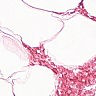
Metastatic tissue present: no